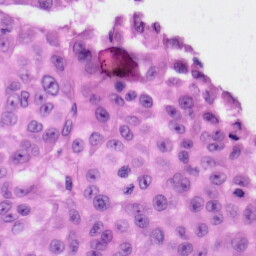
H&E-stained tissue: Skin